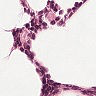
Metastatic tissue present: no